Question: My Form:
'''
{{ Form::open(['action' => array('UserMessageController@store', Route::input('user')), 'method' => 'post', 'files' => true]) }}
<textarea name="text"></textarea><br>
<input type="file" name="attachment" style="margin-bottom: 10px;"><br>
<input type="submit">
{{ Form::close() }}
'''
This function can't transmit argument 'Route::input('user')' in the 'store' method:
'''
public function store($userId)
{
$message = new Message;
$message->text = Input::get('text');
$message->user_id_from = Auth::id();
$message->user_id_to = $userId;
$message->save();
require('MessageAttachmentController.php');
MessageAttachmentController::store($message->id);
return Redirect::to("contact/$userId/message/create");
}
'''
maybe problem is in routes.php?
'''
Route::resource('contact', 'UserMessageController');
Route::get('contact/{user}/message/create', 'UserMessageController@create');
Route::post('contact/{user}/message/create', 'UserMessageController@store');
'''
debug window:

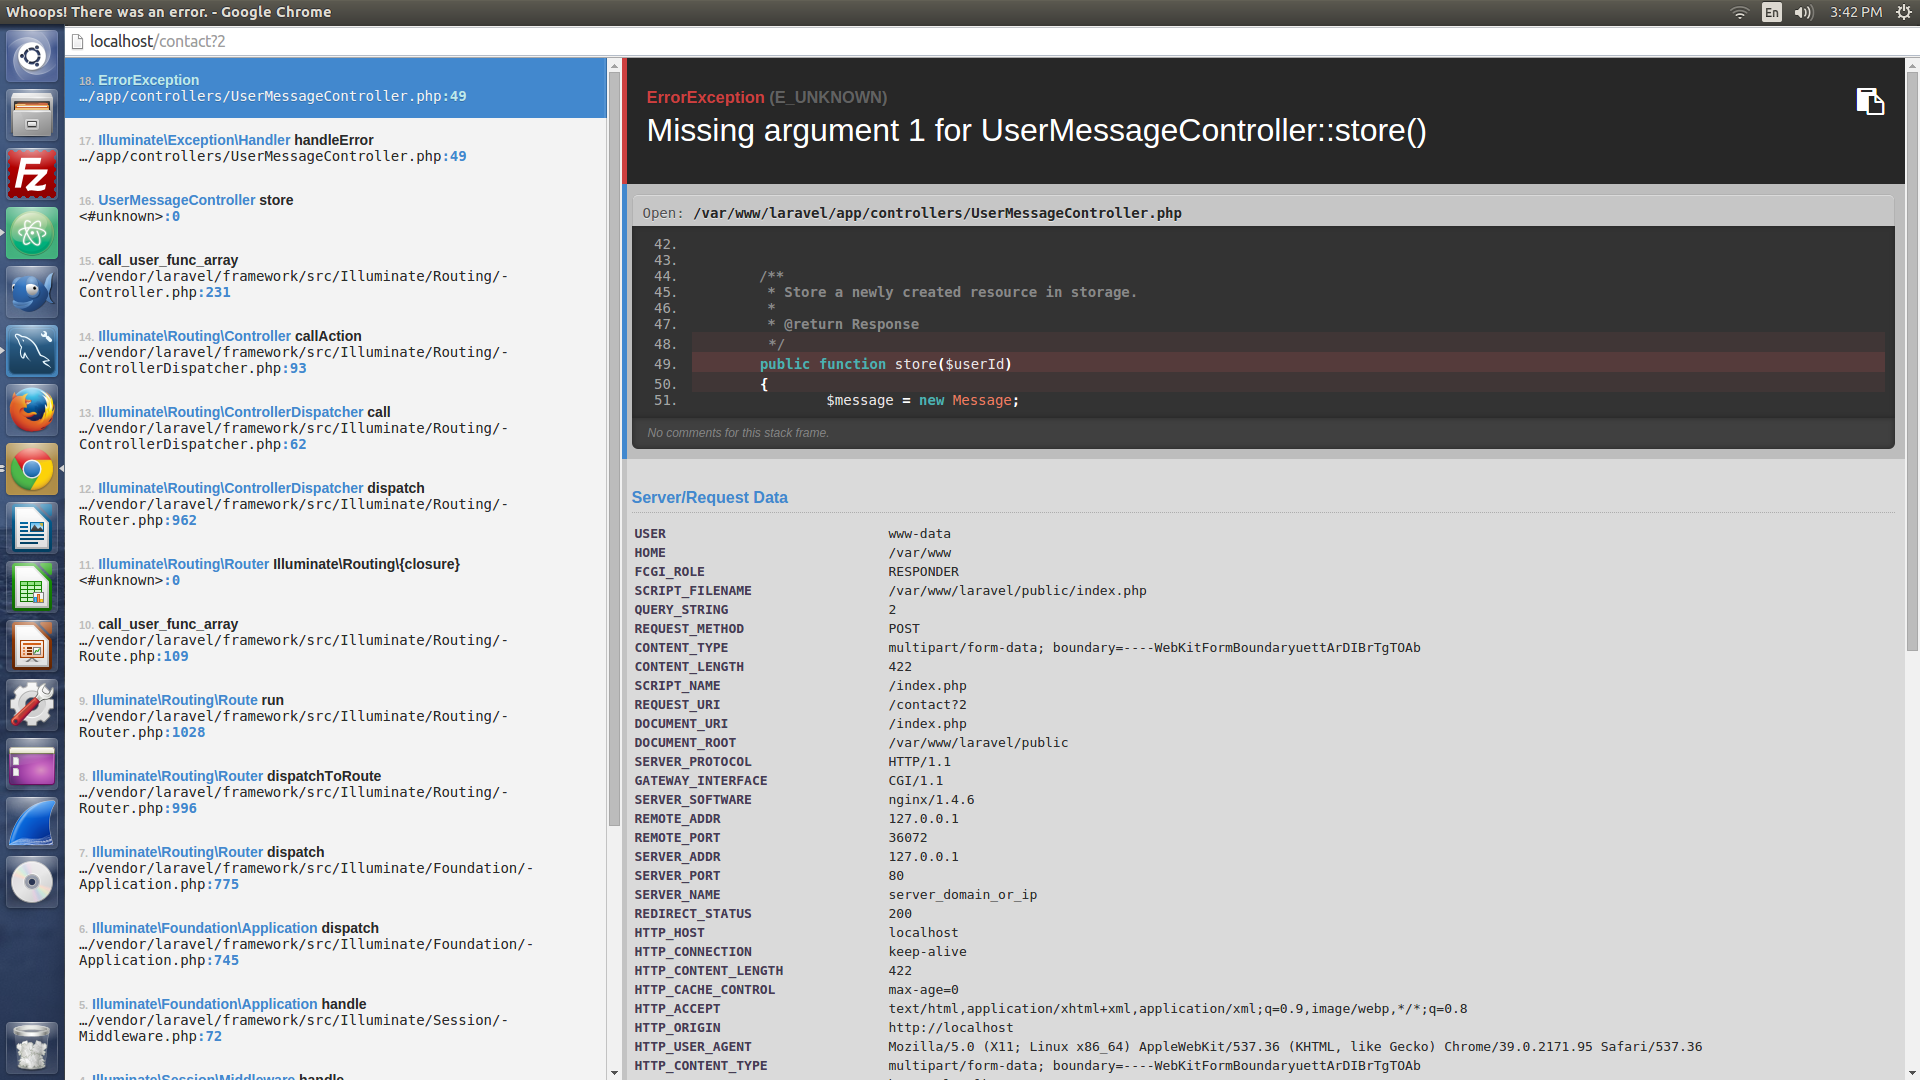
Answer: this is the solution:
'''
{{ Form::open(['url' => 'contact/'. Route::input('user') .'/message/create', 'method' => 'post', 'files' => true]) }}
'''